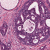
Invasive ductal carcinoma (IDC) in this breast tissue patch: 0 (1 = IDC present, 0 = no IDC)